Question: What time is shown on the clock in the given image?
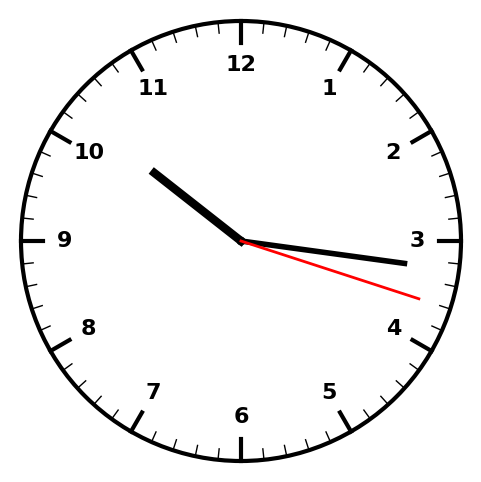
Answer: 10:16:18